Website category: movie
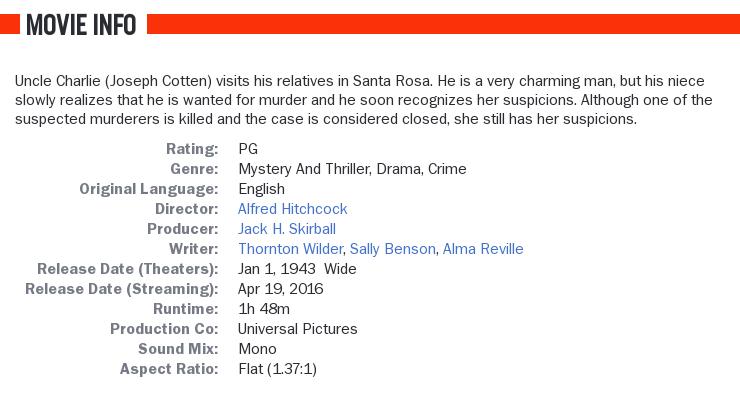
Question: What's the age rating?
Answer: PG

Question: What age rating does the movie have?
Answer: PG

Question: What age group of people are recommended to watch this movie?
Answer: PG

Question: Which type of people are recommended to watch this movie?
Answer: PG

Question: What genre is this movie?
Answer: mystery and thriller, drama, crime

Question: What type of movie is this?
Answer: mystery and thriller, drama, crime

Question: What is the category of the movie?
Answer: mystery and thriller, drama, crime

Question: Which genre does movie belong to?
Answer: mystery and thriller, drama, crime

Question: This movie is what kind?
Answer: mystery and thriller, drama, crime

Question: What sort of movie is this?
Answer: mystery and thriller, drama, crime

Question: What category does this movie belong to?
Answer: mystery and thriller, drama, crime

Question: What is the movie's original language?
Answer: English

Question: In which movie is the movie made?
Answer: English

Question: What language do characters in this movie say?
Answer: English

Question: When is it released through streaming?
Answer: Apr 19, 2016

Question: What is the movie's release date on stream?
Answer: Apr 19, 2016

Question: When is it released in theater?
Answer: Jan 1, 1943 wide

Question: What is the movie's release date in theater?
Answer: Jan 1, 1943 wide

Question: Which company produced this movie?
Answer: Universal Pictures

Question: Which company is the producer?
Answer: Universal Pictures

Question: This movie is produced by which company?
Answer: Universal Pictures

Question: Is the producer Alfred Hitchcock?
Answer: no

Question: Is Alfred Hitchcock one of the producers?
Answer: no

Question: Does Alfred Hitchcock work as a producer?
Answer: no

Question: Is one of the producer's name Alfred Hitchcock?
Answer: no

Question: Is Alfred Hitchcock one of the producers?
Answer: no

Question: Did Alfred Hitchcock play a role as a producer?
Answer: no

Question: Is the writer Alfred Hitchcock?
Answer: no

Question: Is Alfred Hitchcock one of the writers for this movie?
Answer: no

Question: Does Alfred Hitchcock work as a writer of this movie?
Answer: no

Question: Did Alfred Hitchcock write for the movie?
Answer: no

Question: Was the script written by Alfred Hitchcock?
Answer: no

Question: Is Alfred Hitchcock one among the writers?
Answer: no

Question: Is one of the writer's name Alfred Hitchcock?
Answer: no

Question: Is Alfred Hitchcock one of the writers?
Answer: no

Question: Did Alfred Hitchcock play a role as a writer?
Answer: no

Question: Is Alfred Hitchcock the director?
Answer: yes

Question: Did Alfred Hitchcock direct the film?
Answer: yes

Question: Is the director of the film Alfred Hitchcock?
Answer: yes

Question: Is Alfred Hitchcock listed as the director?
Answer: yes

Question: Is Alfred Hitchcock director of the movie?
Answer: yes

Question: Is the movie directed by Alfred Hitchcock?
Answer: yes

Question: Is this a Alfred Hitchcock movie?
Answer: yes

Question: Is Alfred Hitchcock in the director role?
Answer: yes

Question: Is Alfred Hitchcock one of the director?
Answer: yes

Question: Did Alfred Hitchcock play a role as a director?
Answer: yes

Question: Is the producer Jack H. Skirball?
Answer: yes

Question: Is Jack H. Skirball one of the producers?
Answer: yes

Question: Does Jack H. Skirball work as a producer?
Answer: yes

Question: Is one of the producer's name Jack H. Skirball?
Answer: yes

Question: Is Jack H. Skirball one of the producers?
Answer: yes

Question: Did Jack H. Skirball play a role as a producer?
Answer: yes

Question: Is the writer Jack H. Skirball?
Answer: no

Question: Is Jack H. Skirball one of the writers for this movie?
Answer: no

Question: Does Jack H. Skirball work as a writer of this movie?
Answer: no

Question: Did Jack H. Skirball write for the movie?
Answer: no

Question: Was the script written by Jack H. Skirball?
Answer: no

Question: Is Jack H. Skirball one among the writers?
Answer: no

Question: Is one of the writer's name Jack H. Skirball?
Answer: no

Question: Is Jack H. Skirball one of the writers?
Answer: no

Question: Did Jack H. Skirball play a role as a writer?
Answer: no

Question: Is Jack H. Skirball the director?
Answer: no

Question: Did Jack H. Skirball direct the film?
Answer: no

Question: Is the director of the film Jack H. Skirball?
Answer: no